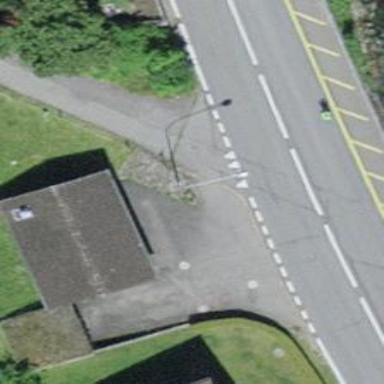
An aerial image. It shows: Road with "give way" sign.